Question: I have a web view at the bottom of one of my view controllers that contains links.
What I want to do is that when the user clicks on one of the links in the web view it opens a web view that takes up the screen with the with the content of the page the user has clicked on. Or maybe when the user clicks on one of the links in the web view, the user is taken to safari to display the content of the link.
Anyone know how to do this?
Cheers.

Above is a screen shot of the web view with the links that the user can click on..
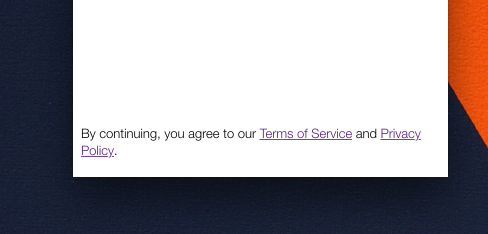
Answer: Try this:
'''
-(BOOL)webView:(UIWebView *)webView shouldStartLoadWithRequest:(NSURLRequest *)request navigationType:(UIWebViewNavigationType)navigationType;
{
NSURL *requestURL =[ request URL ];
if ( ( [ [ requestURL scheme ] isEqualToString: @"http" ] || [ [ requestURL scheme ] isEqualToString: @"https" ] || [ [ requestURL scheme ] isEqualToString: @"mailto" ])
&& ( navigationType == UIWebViewNavigationTypeLinkClicked ) )
{
return ![ [ UIApplication sharedApplication ] openURL: requestURL] ;
}
return YES;
}
'''